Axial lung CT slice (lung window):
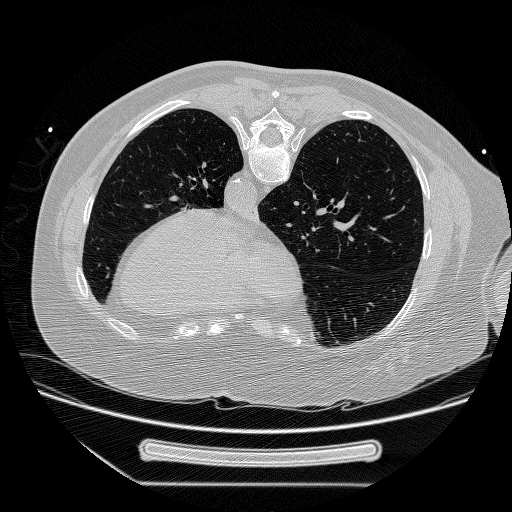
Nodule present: no